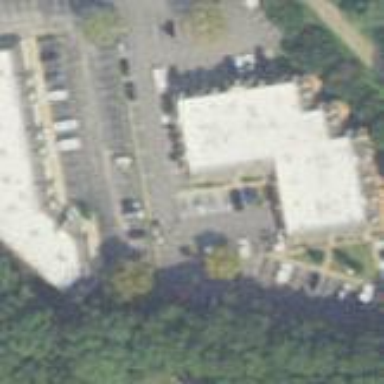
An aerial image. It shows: Commercial building.